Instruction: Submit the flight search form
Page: home
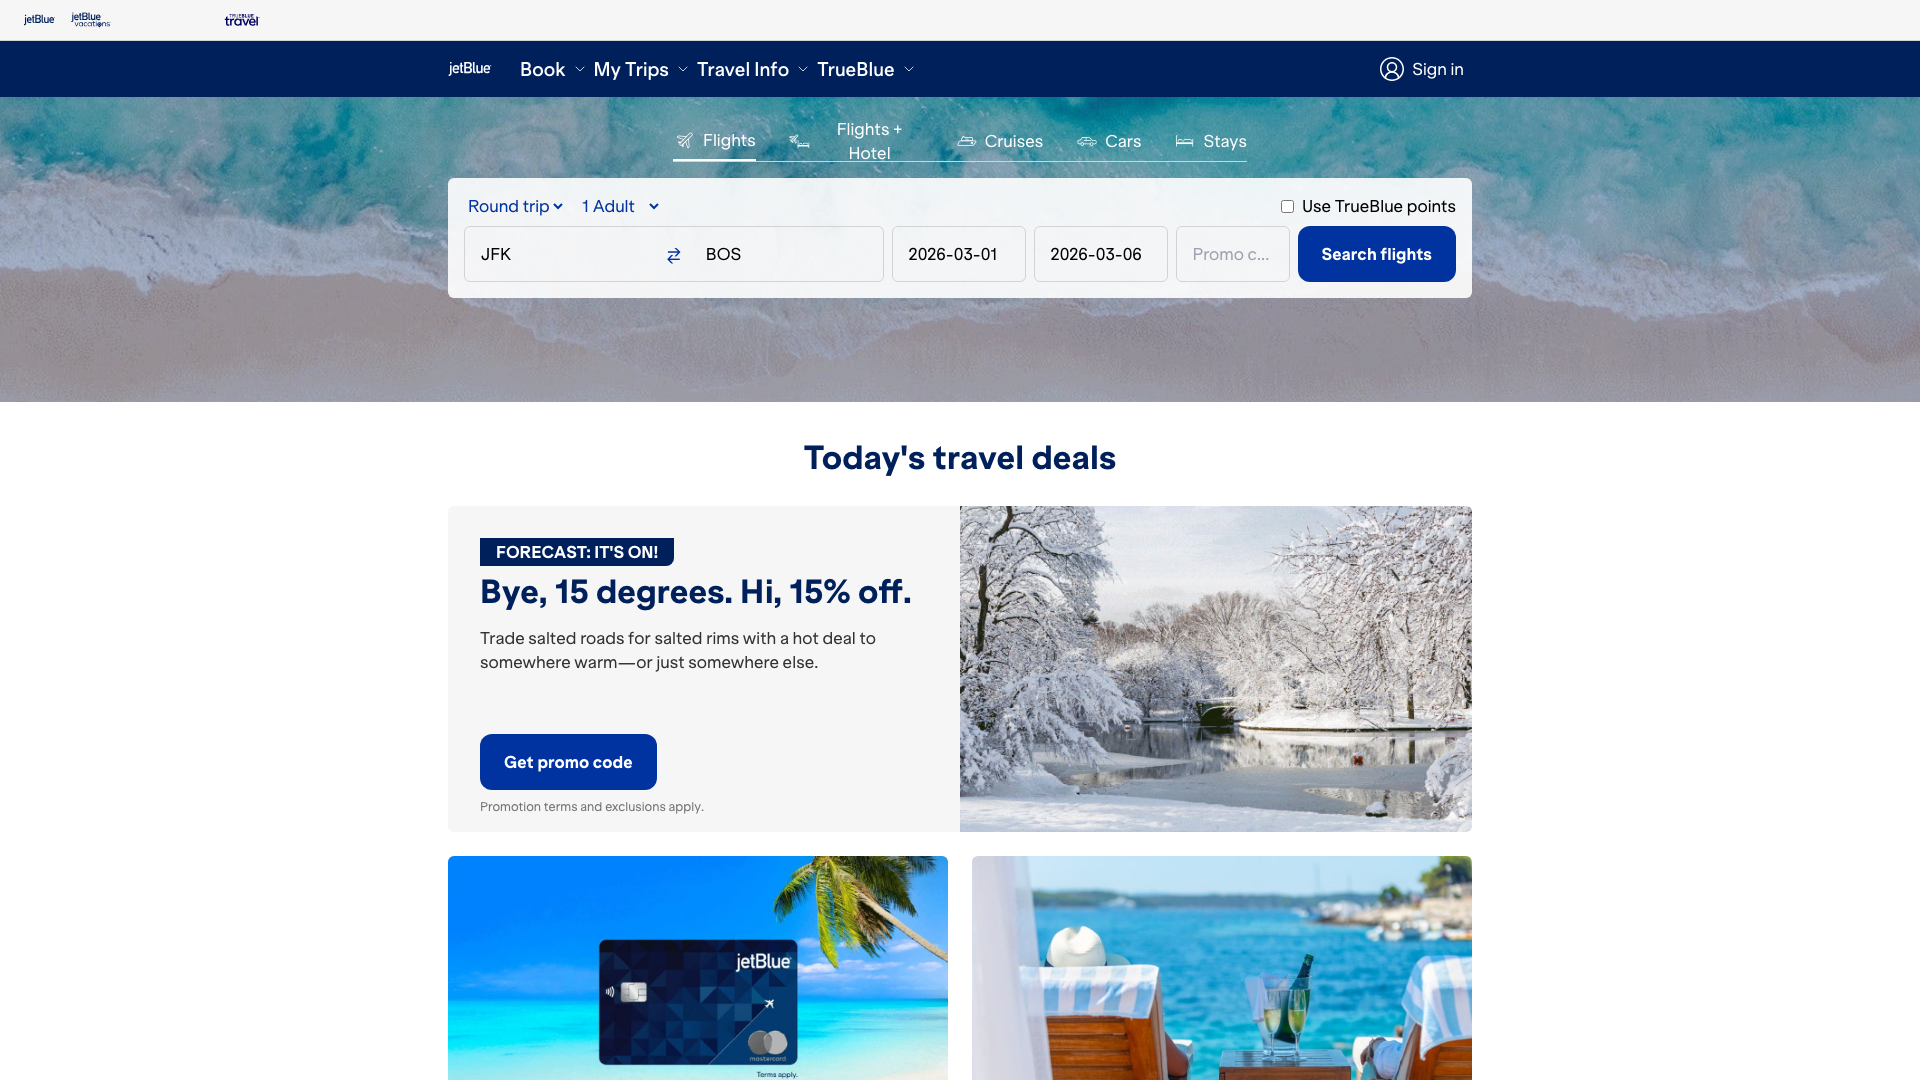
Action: click